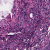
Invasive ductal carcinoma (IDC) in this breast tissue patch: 0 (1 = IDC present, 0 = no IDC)